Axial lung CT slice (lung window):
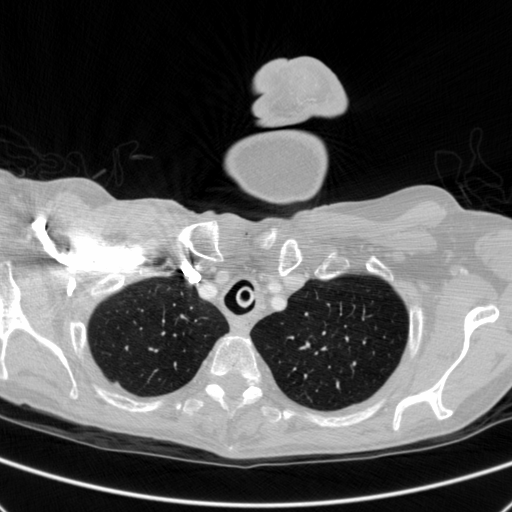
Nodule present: no